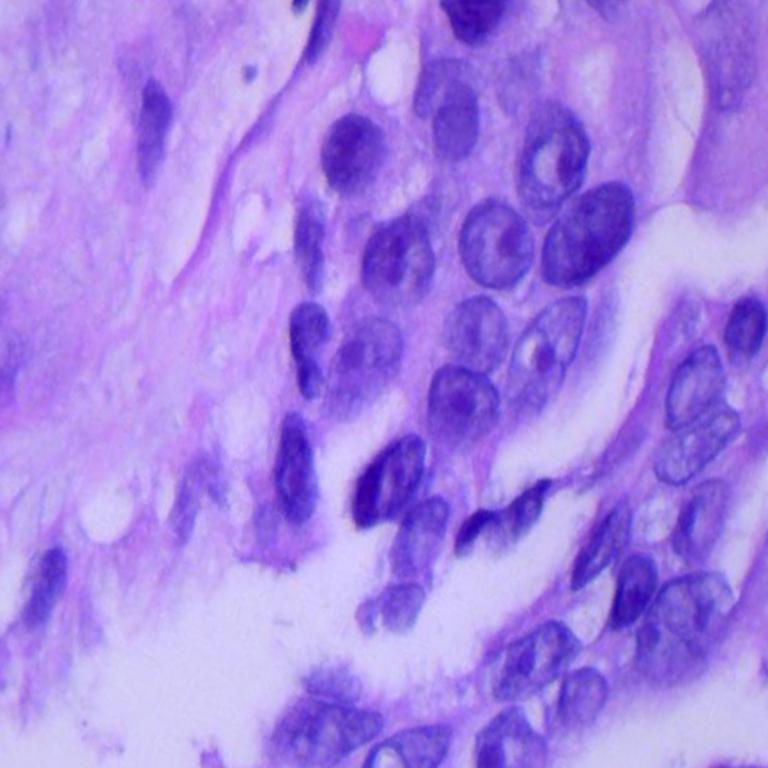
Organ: lung
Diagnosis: adenocarcinomas